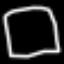
Label: square